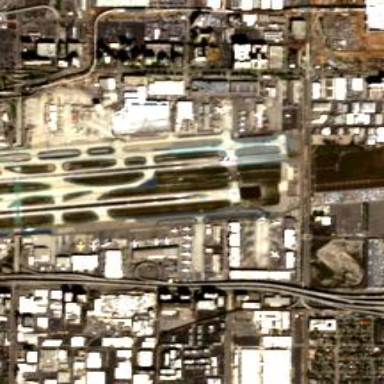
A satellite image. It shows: View of runway in airport.